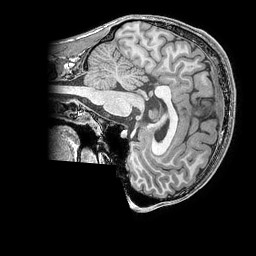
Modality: T1w
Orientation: sagittal
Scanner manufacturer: ge
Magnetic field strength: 3 T
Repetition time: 0.008512 s
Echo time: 0.003336 s